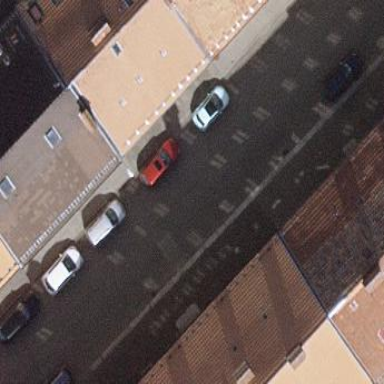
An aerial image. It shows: Street side parking spaces with parallel orientation.